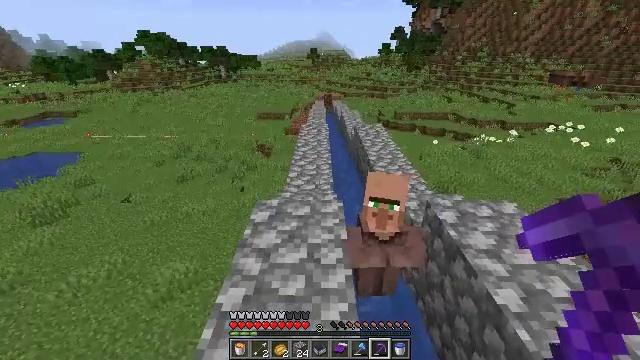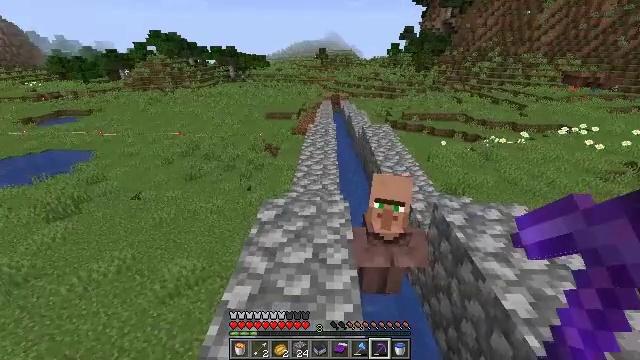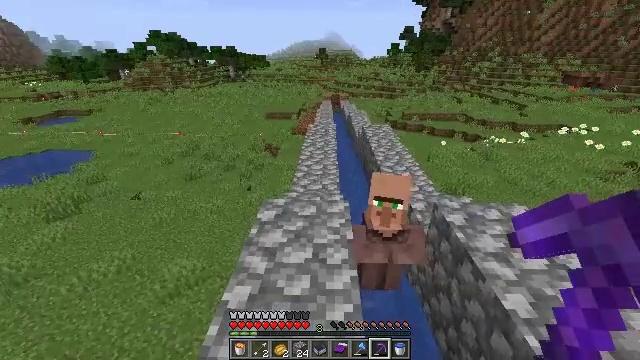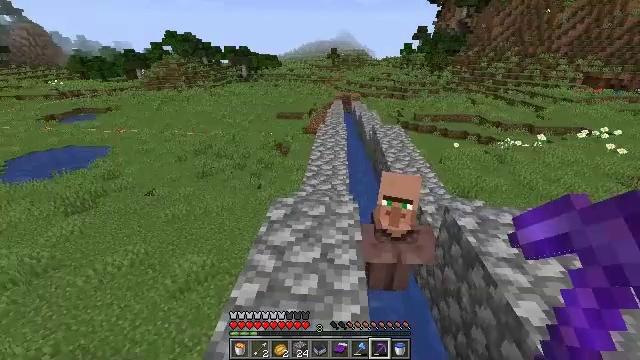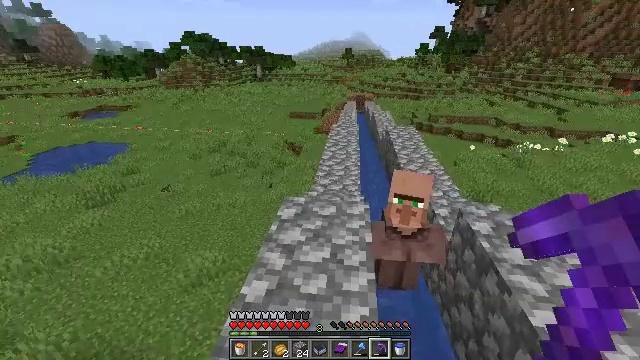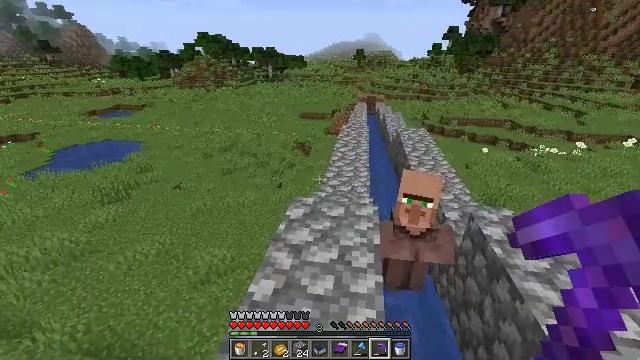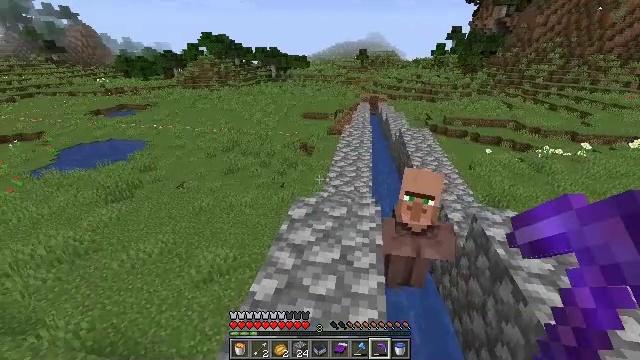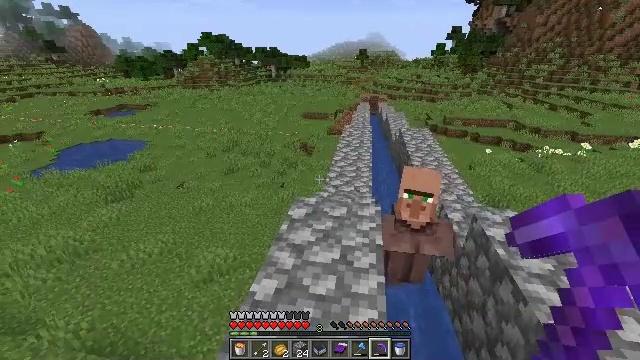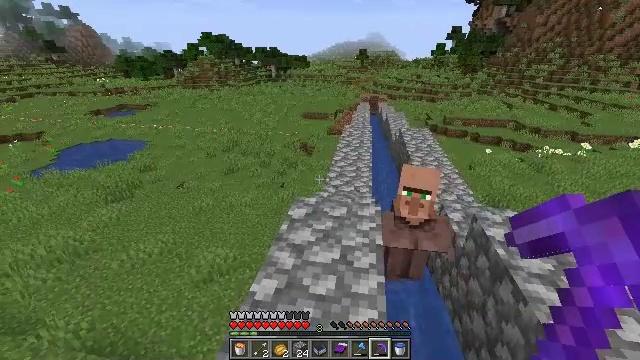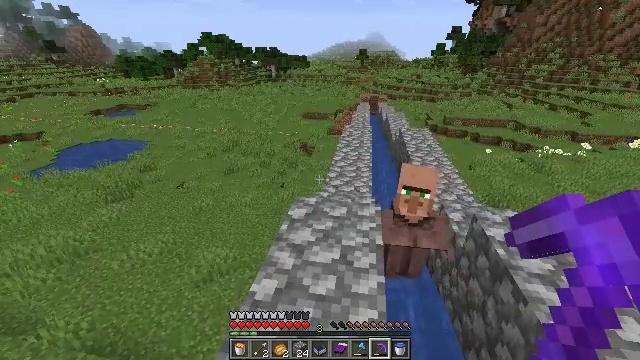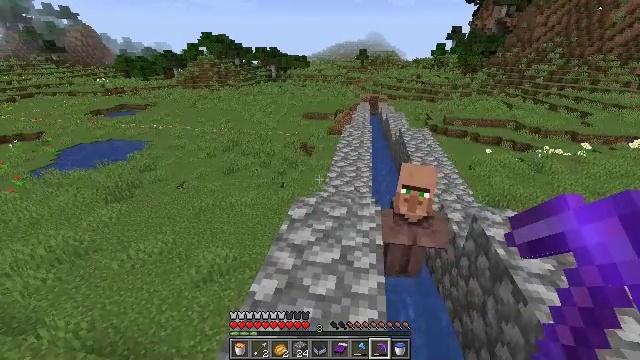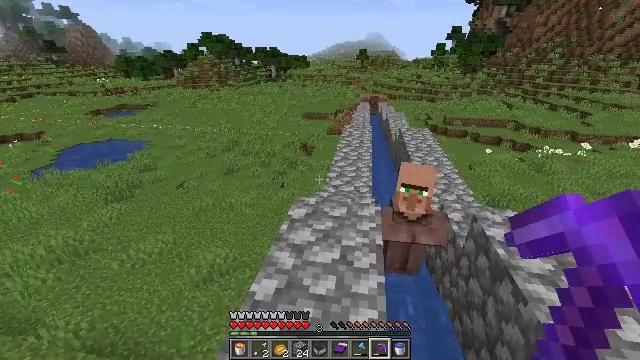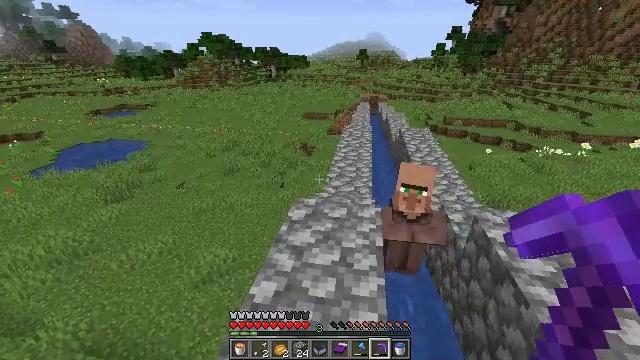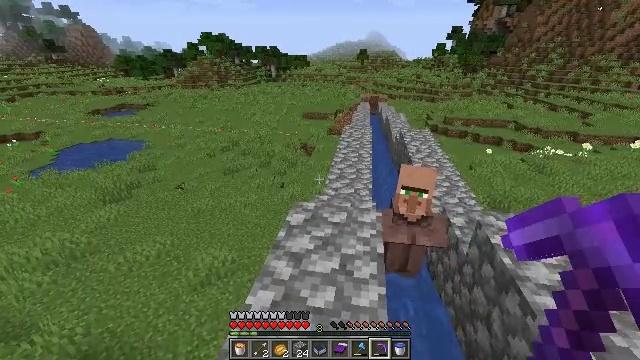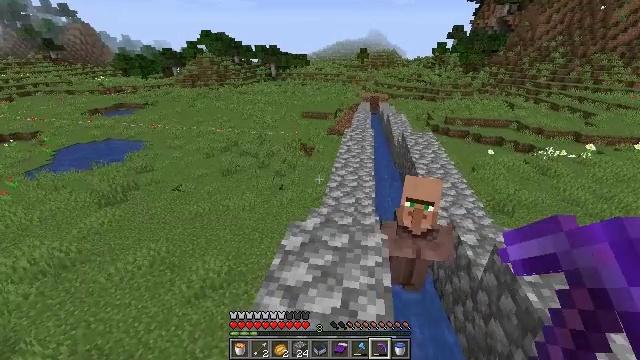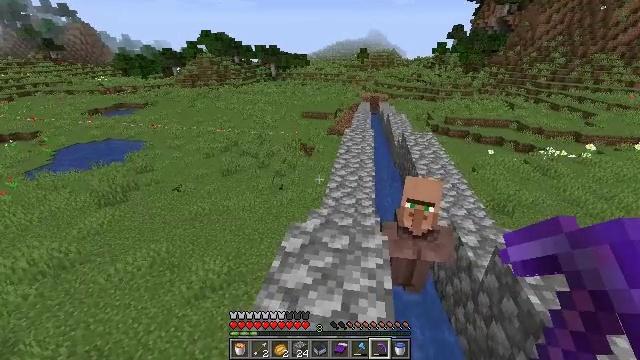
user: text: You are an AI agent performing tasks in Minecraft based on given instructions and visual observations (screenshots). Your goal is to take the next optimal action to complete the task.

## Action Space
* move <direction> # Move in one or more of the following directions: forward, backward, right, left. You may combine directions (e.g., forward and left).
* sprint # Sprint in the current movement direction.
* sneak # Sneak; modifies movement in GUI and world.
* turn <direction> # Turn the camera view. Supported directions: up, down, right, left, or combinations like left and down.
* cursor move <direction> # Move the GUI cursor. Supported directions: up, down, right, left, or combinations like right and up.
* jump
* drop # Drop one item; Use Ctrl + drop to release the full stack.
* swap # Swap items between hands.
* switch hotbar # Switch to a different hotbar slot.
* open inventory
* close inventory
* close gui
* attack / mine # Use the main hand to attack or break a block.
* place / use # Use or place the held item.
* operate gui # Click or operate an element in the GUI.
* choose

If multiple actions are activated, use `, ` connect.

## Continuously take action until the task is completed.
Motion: motion action
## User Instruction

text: Gather materials such as cobblestone.
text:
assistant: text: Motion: turn left
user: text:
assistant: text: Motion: no_op
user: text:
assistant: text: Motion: turn left
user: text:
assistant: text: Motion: turn left
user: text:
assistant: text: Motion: turn left
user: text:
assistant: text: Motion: no_op
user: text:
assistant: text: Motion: no_op
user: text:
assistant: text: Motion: no_op
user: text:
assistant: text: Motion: no_op
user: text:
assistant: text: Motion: no_op
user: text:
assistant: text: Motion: no_op
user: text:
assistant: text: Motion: move forward
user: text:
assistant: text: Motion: move forward
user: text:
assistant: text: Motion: move forward
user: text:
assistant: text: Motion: move forward
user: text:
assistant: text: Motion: move forward
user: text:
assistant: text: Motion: move forward, turn right
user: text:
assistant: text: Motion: move forward, turn right
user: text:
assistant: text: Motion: move forward, turn right
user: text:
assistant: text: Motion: move forward, turn right
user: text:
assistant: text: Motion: move forward
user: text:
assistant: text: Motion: move forward
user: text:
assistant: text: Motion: move forward
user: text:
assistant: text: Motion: move forward
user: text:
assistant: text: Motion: move forward
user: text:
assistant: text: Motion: move forward
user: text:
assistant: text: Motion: move forward
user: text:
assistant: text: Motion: move forward
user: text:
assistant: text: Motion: move forward
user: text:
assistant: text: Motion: move forward